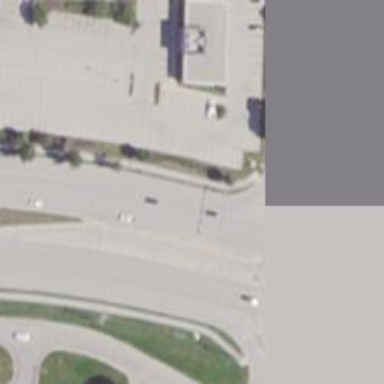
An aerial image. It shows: Asphalt road with primary link designation.